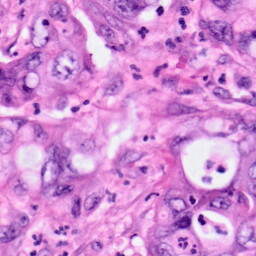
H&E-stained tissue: Pancreatic